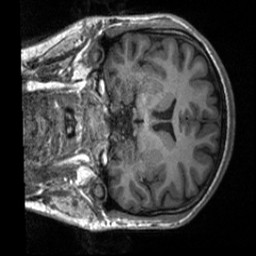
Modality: T1w
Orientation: coronal
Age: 21
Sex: female
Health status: healthy
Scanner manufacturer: siemens
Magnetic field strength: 3 T
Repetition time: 2 s
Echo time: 0.00232 s